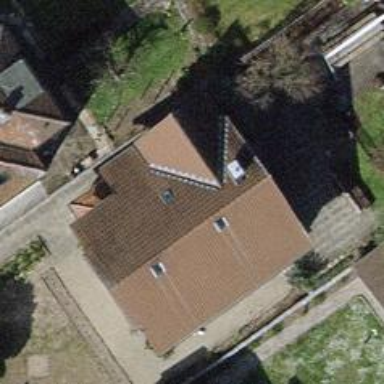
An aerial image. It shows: Simple and straightforward house.